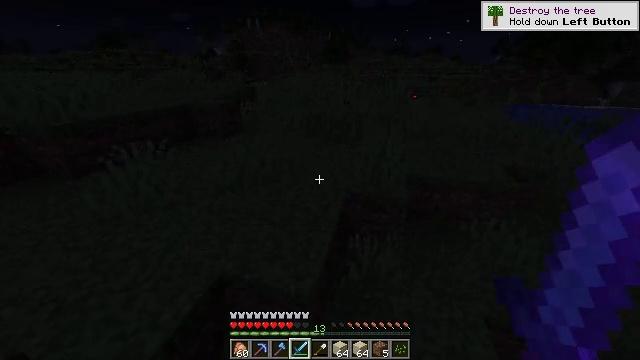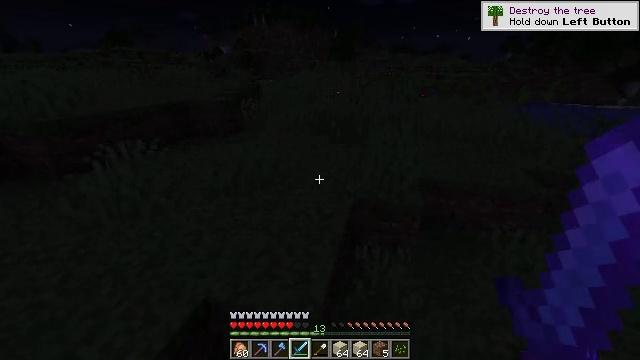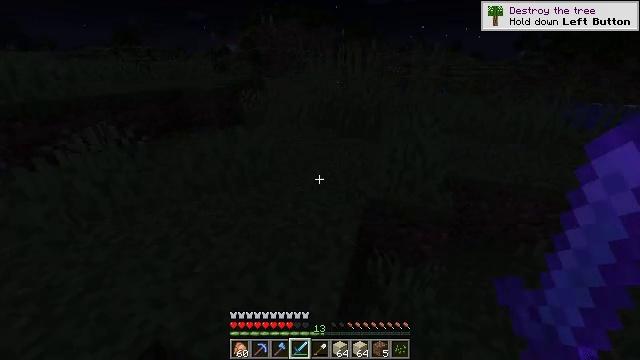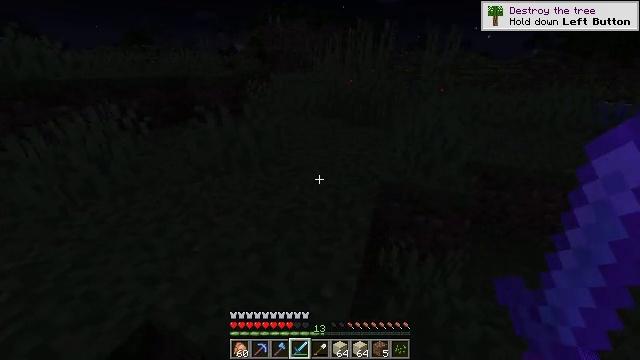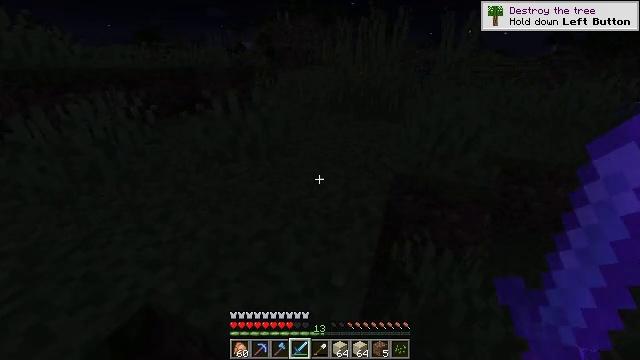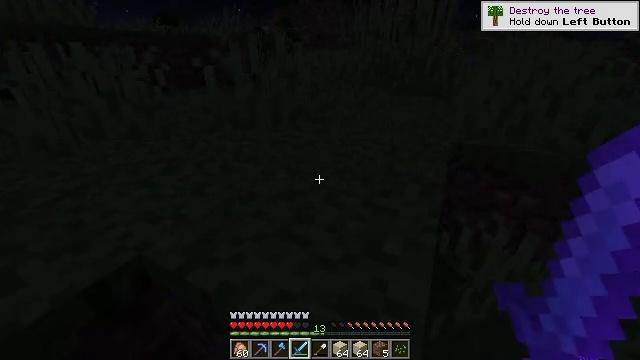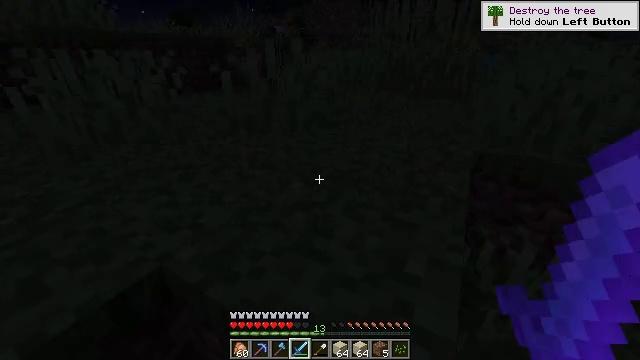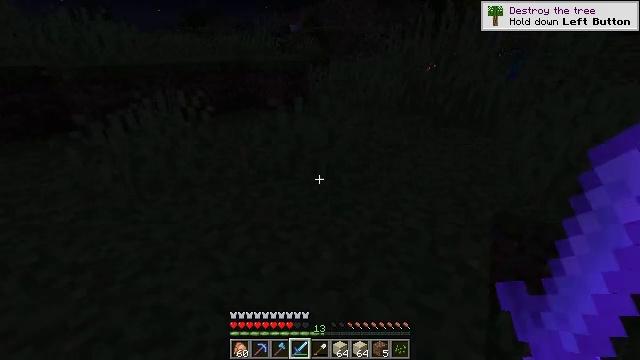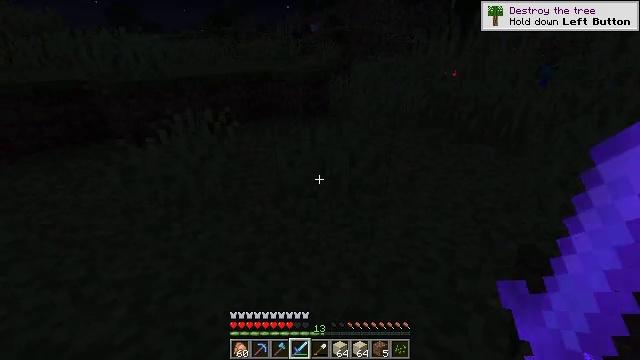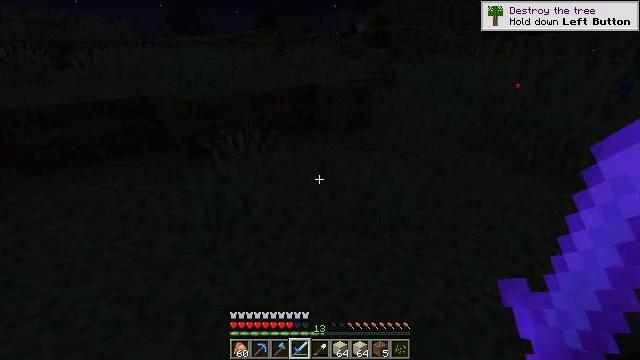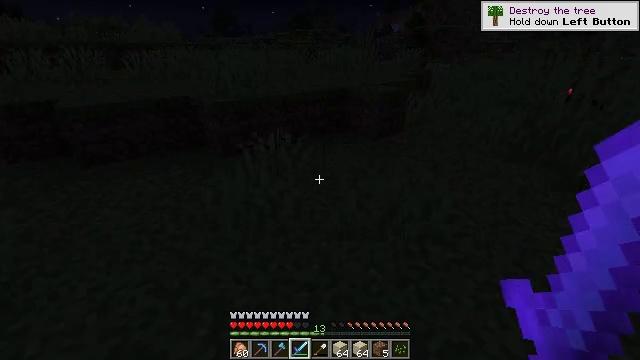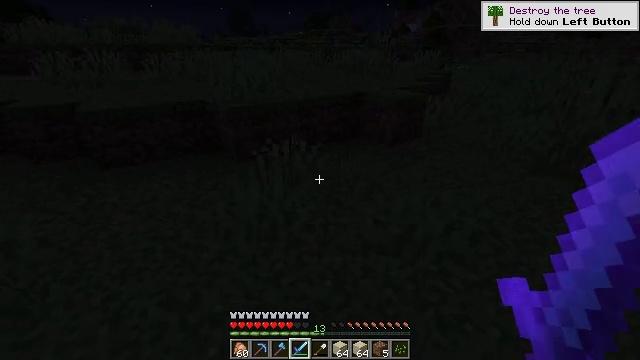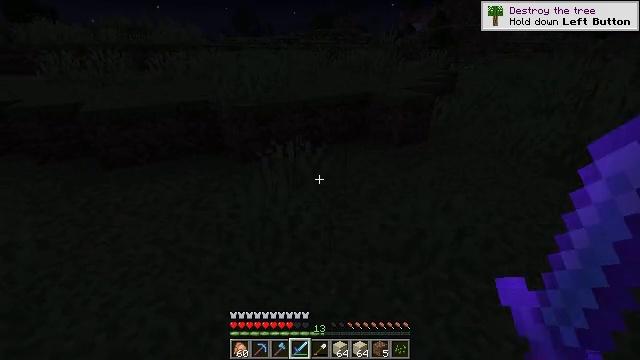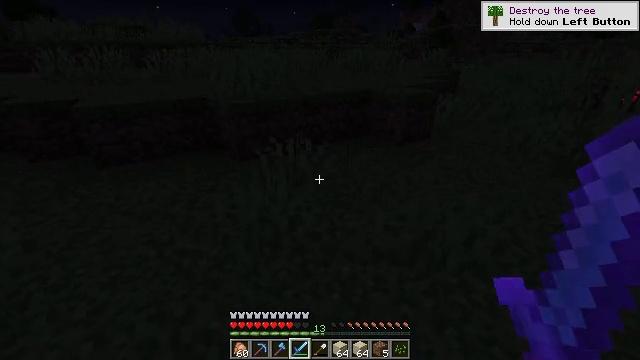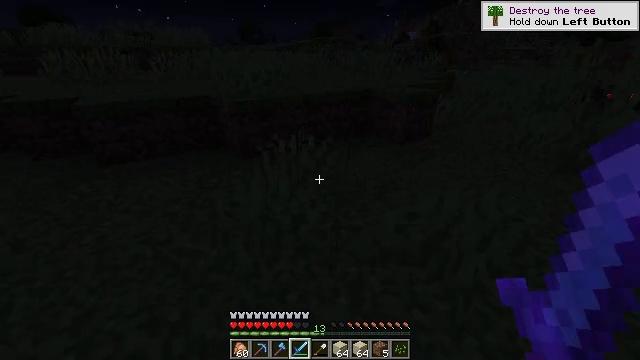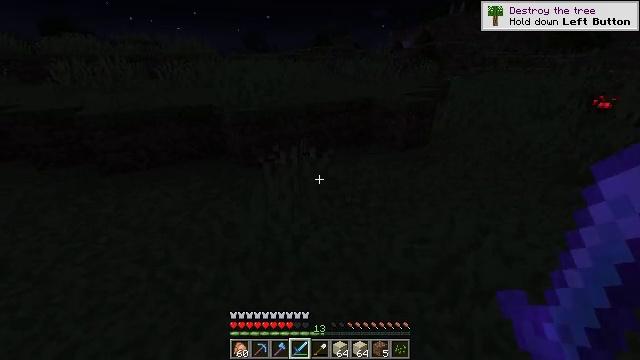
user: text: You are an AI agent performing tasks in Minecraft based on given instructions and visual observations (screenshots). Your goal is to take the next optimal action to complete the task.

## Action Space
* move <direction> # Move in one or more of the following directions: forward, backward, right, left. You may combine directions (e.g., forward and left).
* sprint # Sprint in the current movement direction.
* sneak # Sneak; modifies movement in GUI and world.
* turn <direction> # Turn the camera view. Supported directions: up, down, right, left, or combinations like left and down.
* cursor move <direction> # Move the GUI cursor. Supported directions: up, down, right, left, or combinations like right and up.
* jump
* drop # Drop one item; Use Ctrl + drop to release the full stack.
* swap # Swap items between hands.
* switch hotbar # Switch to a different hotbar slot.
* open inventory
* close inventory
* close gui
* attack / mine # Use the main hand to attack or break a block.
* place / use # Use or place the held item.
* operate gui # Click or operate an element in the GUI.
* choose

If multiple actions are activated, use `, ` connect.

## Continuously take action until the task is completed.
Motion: motion action
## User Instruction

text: Mine oak leaves.
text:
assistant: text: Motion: move forward, turn left, jump
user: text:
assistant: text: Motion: move forward, turn left, jump
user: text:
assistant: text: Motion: move forward, turn left, jump
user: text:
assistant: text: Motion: move forward, sprint, turn left, jump
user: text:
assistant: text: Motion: move forward, sprint, turn left, jump
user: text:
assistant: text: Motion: move forward, sprint, turn left, jump
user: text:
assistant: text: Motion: move forward, sprint, turn left, jump
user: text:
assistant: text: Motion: move forward, turn left, jump
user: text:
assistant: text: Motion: move forward, turn left, jump
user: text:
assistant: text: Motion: move forward, turn left, jump
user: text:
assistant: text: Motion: move forward, turn left, jump
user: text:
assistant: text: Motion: move forward, jump
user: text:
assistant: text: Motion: move forward, sprint, jump
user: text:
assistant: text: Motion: move forward, sprint, jump
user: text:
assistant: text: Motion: move forward, sprint, jump
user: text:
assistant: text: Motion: move forward, sprint, jump
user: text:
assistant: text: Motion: move forward, sprint, jump
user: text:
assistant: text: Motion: move forward, jump
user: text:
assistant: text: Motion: move forward, jump
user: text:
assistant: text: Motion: move forward, jump
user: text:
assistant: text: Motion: move forward, jump
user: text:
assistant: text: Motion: move forward, jump
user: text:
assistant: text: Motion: move forward, jump
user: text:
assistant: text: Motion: move forward, turn right and down, jump
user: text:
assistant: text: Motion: move forward, sprint, turn right and down, jump
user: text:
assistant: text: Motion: move forward, sprint, turn right, jump
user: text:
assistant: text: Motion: move forward, sprint, jump
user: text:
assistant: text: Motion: move forward, sprint, jump
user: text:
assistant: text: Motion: move forward, jump
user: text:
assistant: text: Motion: move forward, jump